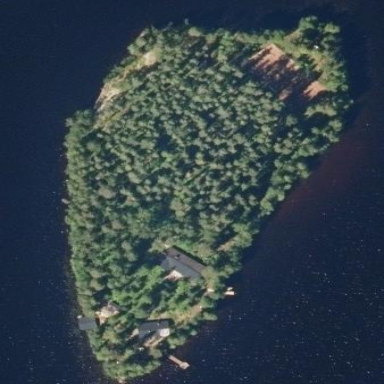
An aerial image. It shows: Island.